Interaction volume radius: 10 \u00c5
Interaction volume height: 20 \u00c5
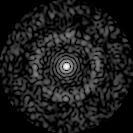
Disorder parameter: 0.8685